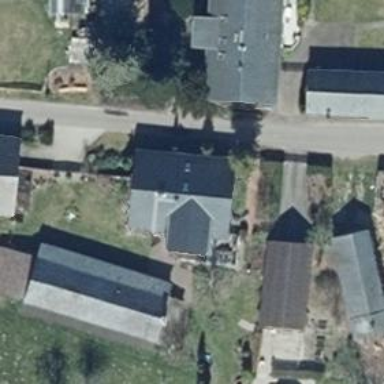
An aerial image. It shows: House with multiple building parts.